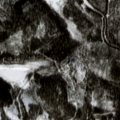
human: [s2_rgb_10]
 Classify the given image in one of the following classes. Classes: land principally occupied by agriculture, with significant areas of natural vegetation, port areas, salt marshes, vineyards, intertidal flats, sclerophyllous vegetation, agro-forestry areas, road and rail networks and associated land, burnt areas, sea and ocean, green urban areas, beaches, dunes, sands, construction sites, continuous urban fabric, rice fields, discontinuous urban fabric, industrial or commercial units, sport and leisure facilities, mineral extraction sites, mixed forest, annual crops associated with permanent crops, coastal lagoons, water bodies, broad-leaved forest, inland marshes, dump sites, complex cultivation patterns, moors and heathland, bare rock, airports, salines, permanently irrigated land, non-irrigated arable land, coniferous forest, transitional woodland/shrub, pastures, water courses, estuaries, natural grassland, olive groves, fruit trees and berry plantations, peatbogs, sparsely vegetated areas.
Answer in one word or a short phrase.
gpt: coniferous forest, mixed forest, transitional woodland/shrub